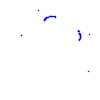
Particle: proton